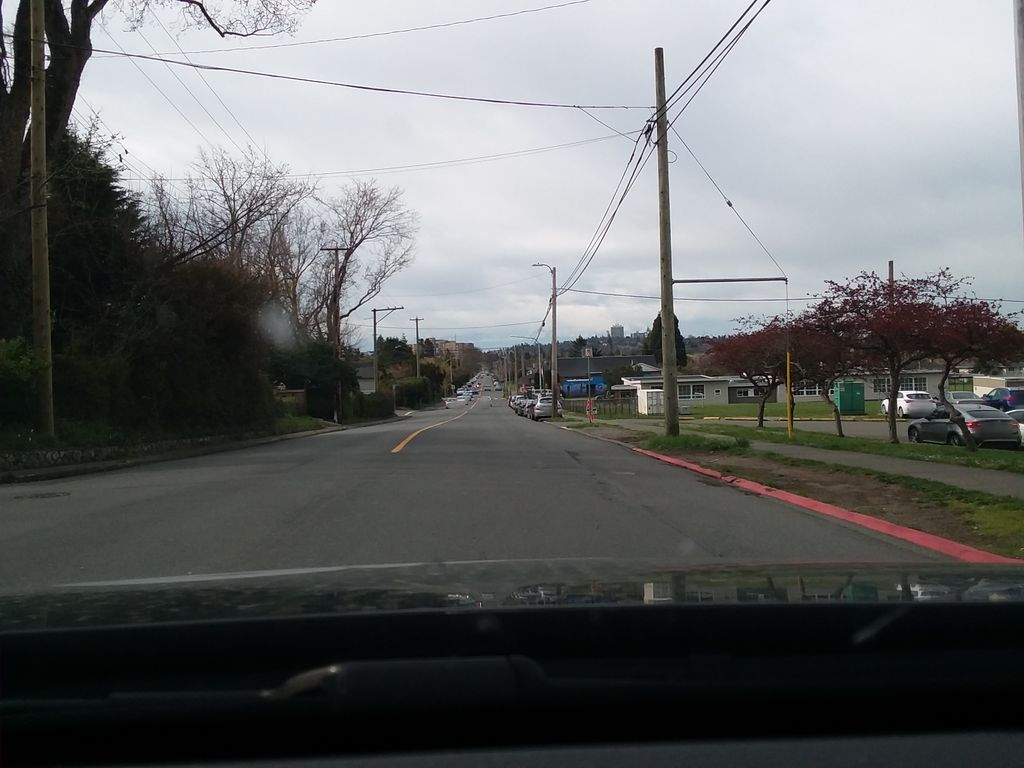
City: victoria